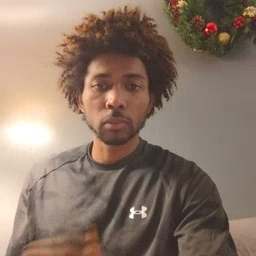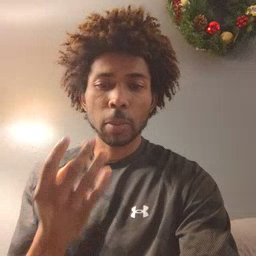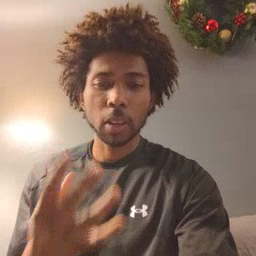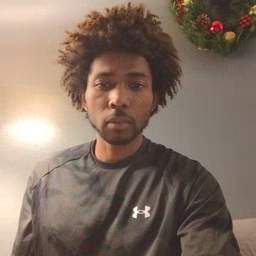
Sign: many